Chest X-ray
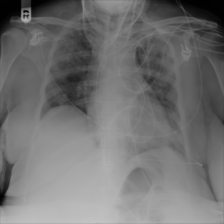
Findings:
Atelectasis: negative
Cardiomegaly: negative
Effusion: negative
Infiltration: negative
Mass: negative
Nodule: negative
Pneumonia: negative
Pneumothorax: negative
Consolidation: negative
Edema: negative
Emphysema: negative
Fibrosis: negative
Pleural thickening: negative
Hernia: negative